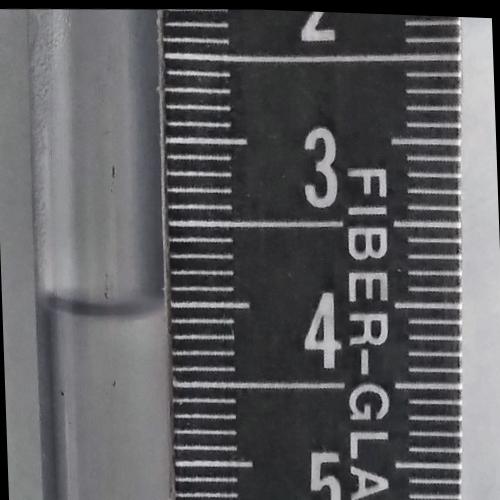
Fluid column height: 4.0 cm